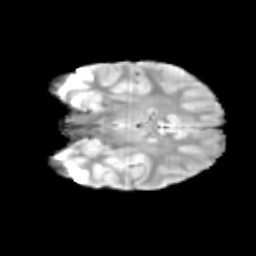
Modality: T2w
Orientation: coronal
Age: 11
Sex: male
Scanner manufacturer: siemens
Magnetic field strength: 3 T
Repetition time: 3.8 s
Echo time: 0.07 s